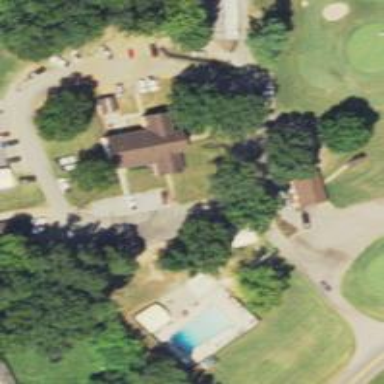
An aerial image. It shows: Clubhouse for golf.